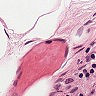
Metastatic tissue present: no